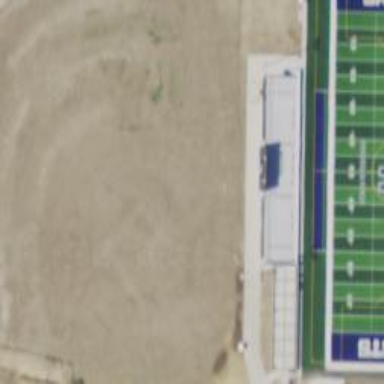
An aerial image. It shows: Sports centre with turf surface.